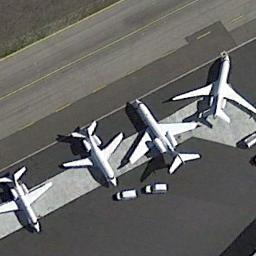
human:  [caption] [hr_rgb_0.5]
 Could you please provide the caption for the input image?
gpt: There are many planes of the same size in a clearing, With many cars next to the plane .

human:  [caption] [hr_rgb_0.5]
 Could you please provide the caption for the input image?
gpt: Four airplanes and two cars are parked on the runway .

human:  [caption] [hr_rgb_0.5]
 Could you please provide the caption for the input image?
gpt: Four planes parked in different directions on the open area and some cars beside .

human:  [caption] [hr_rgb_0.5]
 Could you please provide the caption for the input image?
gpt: Here are four white planes and two white cars .

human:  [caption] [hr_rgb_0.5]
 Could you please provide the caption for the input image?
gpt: There are four planes in the clearing .